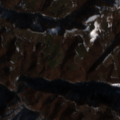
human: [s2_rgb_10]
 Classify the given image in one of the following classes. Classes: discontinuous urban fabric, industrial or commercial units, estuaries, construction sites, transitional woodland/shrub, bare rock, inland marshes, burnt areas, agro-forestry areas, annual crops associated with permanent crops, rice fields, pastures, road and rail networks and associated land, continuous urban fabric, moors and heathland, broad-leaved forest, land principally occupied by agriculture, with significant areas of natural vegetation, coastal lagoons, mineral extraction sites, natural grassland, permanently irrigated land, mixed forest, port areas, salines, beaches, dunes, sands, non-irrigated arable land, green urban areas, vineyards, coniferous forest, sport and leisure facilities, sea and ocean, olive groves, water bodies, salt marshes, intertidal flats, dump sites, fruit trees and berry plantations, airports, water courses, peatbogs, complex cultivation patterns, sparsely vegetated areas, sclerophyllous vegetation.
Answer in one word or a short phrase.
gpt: complex cultivation patterns, land principally occupied by agriculture, with significant areas of natural vegetation, broad-leaved forest